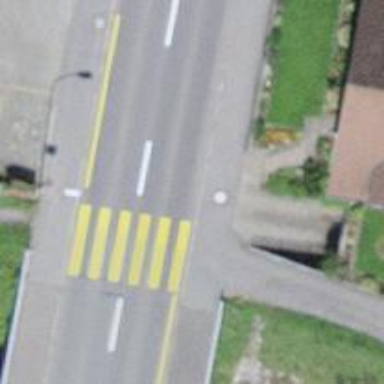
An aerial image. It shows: Marked crossing with zebra stripes on the road.